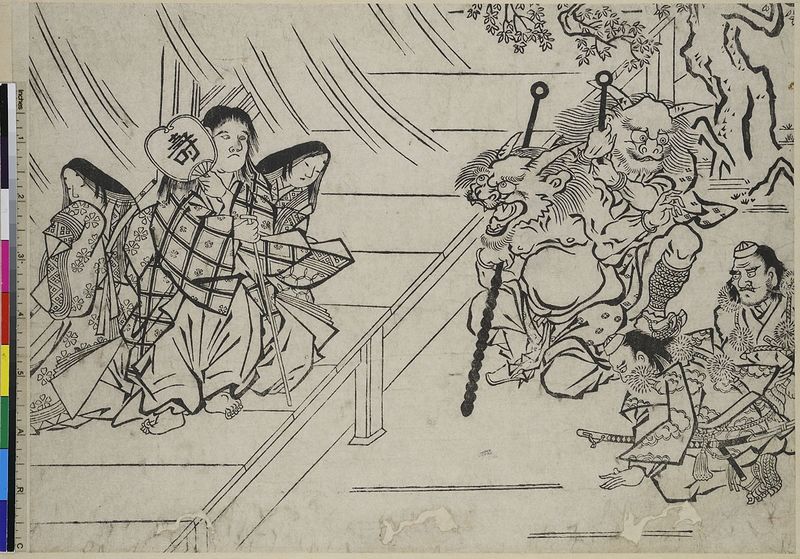
Titel: Shutendoji, Blatt 10
Künstler: Hishikawa Moronobu
Standort: Hamburg
Institution: Museum für Kunst und Gewerbe Hamburg
Schlagwörter: frauen, männer, schwarz, fächer, theater, stock, holzschnitt, japan, angst, schriftzeichen, schauspiel, asien, druckgraphik, druckgrafik, schwert, schwerter, dämon, mythologie, gestalten, china, zähne, fabelwesen, verbeugung, hörner, zeit, ungeheuer, dämonen, monster, tuschzeichnung, masken, sagen, fabeltier, samurai, fabeltiere, kimonos, zwitterwesen, monstrum, edo, reproduktionen, druckerzeugnisse, katana, märchen, oni, shuten